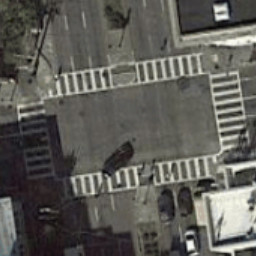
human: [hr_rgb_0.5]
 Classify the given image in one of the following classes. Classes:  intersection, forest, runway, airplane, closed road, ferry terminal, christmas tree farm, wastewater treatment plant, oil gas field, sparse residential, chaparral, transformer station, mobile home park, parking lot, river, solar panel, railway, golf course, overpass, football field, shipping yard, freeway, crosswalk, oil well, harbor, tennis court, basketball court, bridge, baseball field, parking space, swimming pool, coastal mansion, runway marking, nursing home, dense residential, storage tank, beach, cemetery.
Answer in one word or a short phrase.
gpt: crosswalk